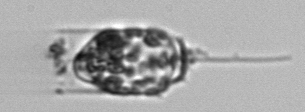
Label: Ditylum_brightwellii